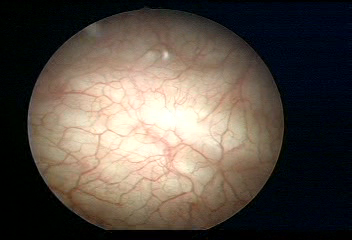
Modality: WLC
Class: Normal mucosa
Bladder cancer association: No